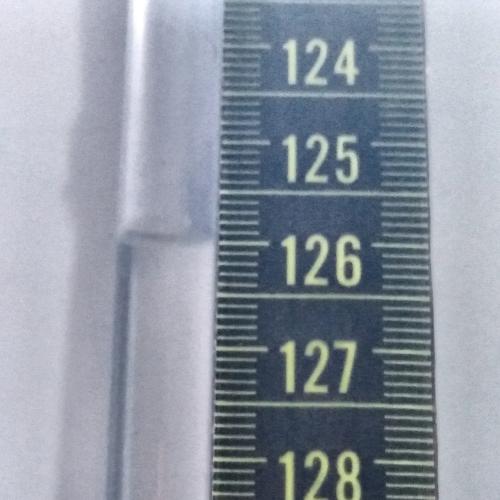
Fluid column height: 126.0 cm